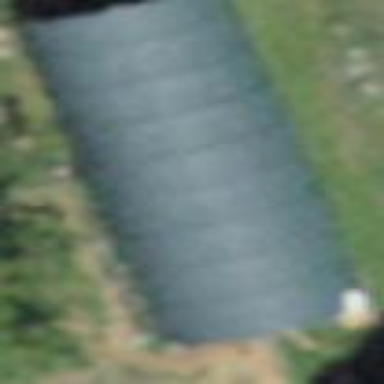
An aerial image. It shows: Greenhouse.